Aerial crown-view tile of a tropical tree (Barro Colorado Island, Panama), acquired 20241216:
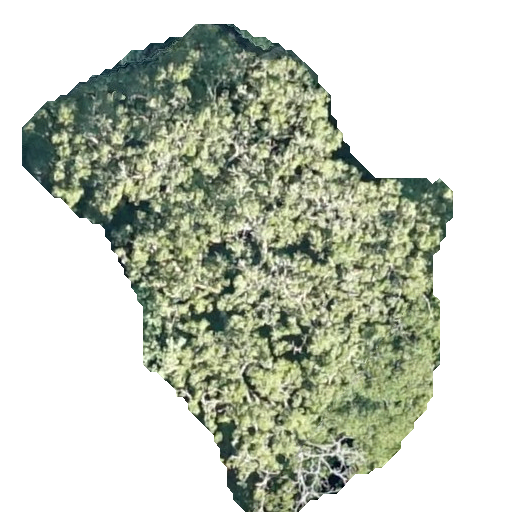
Species: Tabebuia rosea
GBIF accepted scientific name: Tabebuia rosea
Crown area: 181.559 m²